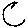
Label: moon